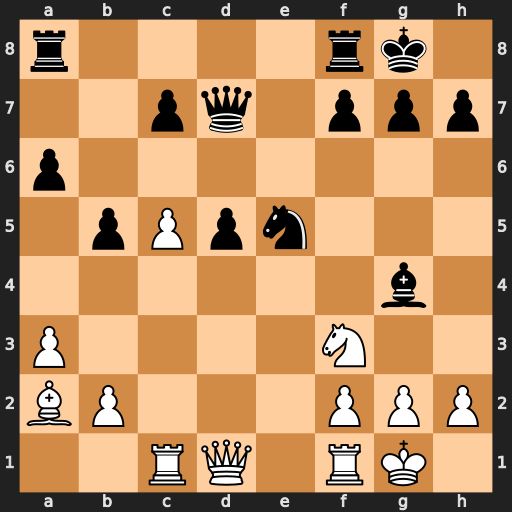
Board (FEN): r4rk1/2pq1ppp/p7/1pPpn3/6b1/P4N2/BP3PPP/2RQ1RK1
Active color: w
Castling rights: -
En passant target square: -
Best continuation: Nxe5 Bxd1 Nxd7